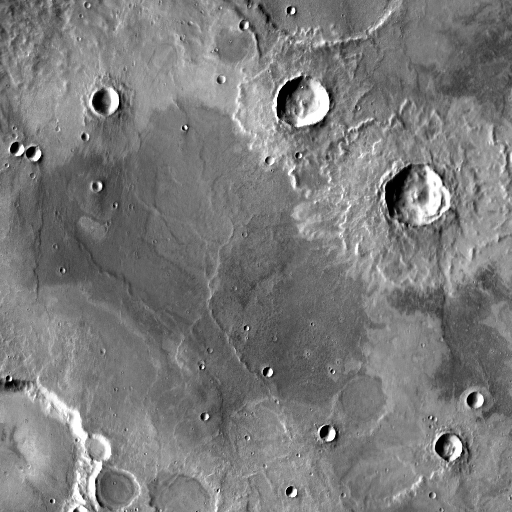
Crater classes present: Background, Other, Layered, Buried, Secondary